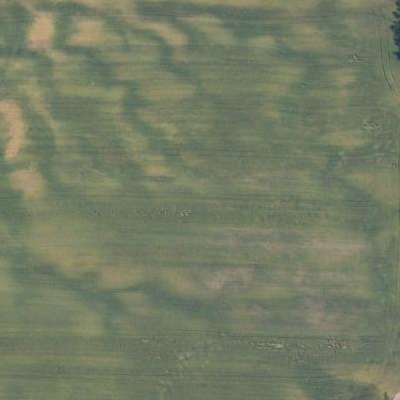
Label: Grass